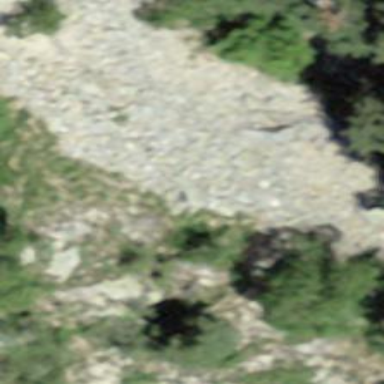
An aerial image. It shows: Natural scree.